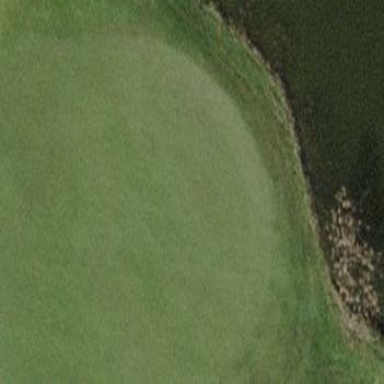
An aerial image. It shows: Green golf area with grass land use.